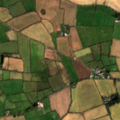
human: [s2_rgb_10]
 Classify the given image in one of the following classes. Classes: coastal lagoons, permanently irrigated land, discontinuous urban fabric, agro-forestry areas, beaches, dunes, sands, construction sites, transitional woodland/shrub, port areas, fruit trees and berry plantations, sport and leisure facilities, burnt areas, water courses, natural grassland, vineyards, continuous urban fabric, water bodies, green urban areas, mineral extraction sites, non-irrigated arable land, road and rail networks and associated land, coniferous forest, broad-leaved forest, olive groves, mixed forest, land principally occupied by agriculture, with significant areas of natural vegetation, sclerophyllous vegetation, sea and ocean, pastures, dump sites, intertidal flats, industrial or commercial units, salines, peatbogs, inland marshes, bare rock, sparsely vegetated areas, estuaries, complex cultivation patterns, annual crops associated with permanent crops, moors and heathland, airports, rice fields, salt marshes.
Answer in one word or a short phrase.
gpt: non-irrigated arable land, pastures